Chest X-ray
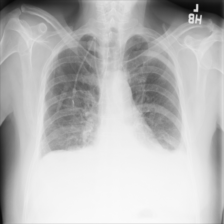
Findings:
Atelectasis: negative
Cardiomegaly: negative
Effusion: positive
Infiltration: negative
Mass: negative
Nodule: negative
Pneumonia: negative
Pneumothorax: negative
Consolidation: negative
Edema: negative
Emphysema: negative
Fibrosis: negative
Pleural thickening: negative
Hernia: negative